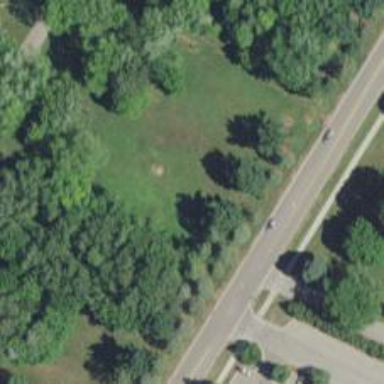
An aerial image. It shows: Disc golf basket.